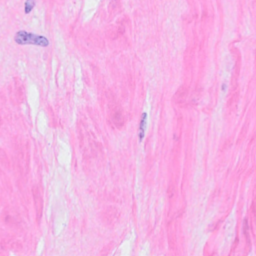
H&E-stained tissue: Breast